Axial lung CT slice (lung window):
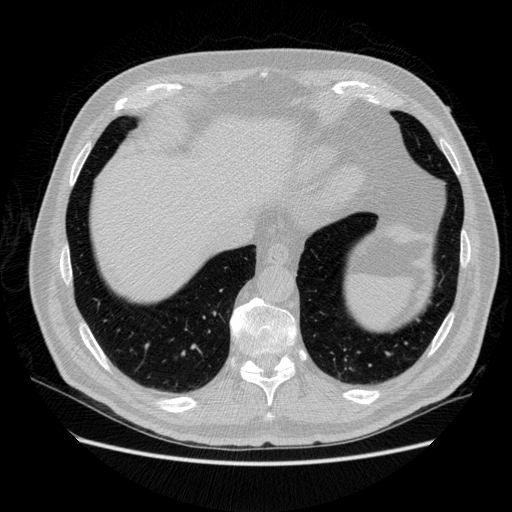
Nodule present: no